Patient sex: F
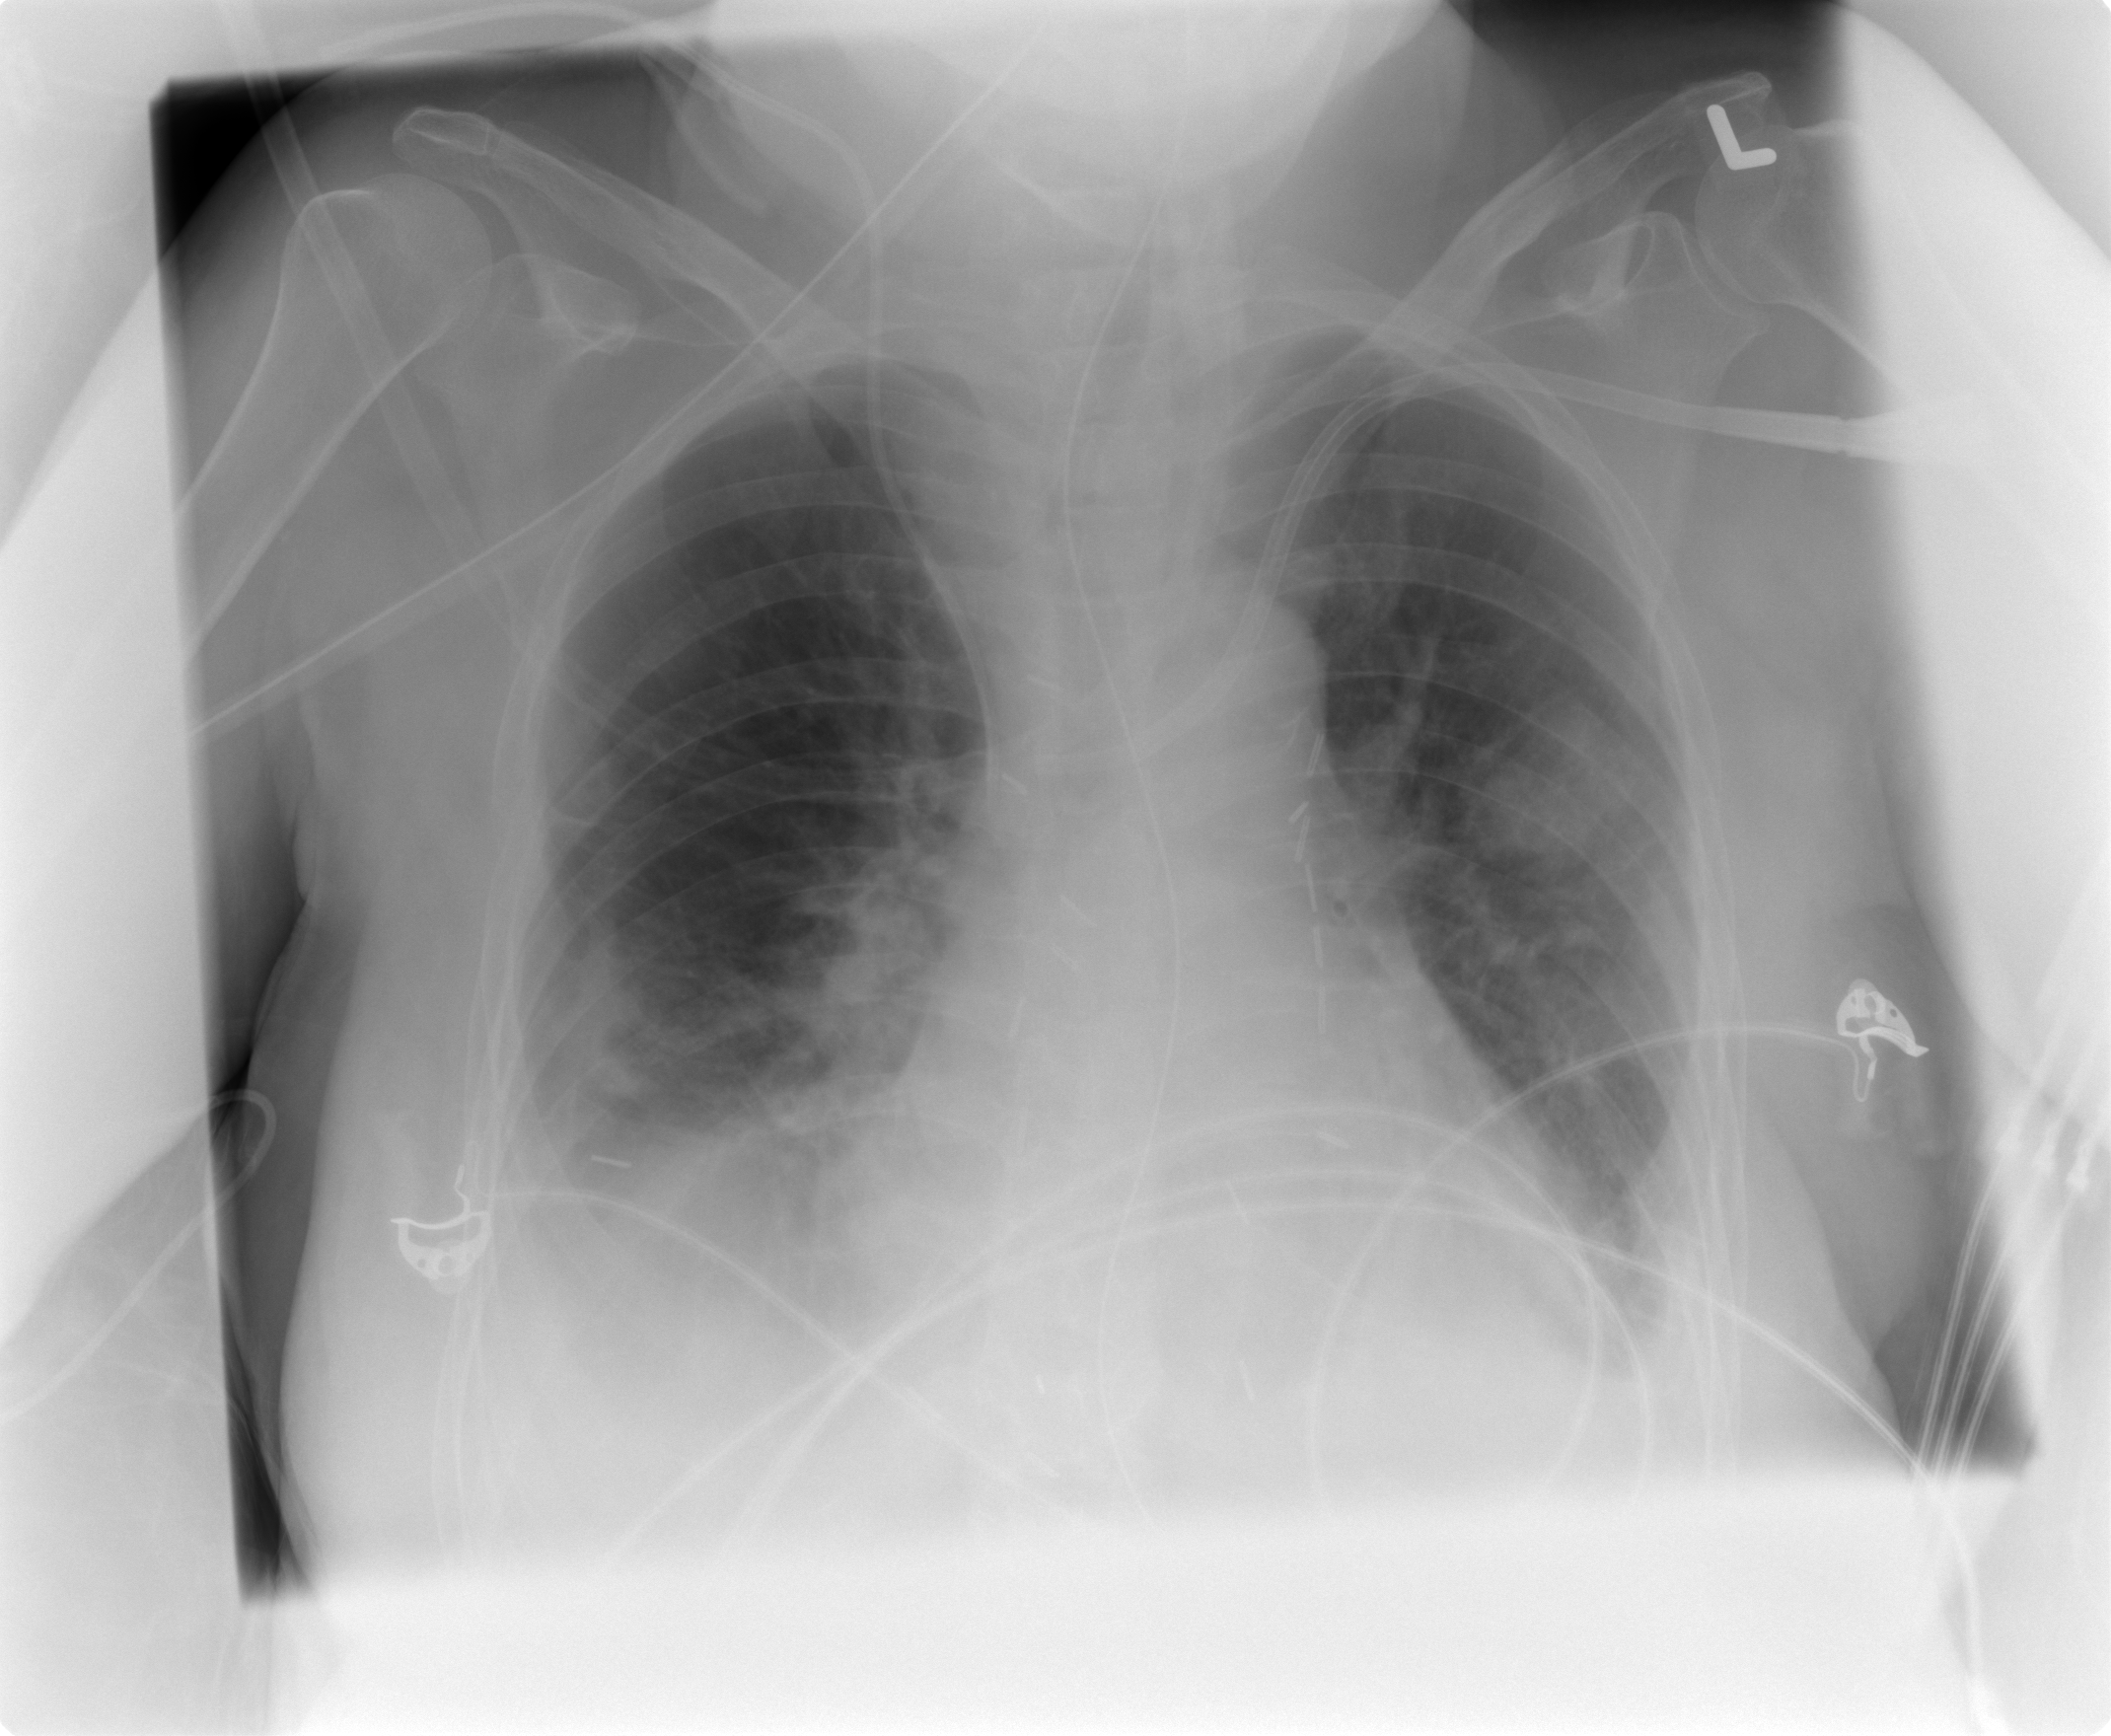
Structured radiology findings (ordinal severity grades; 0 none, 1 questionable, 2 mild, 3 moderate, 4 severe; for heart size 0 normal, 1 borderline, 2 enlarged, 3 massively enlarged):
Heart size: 0
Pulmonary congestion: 0
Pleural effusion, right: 2
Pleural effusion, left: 2
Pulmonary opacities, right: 2
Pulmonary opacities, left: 2
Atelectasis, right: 2
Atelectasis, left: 2